Interaction volume radius: 10 \u00c5
Interaction volume height: 10 \u00c5
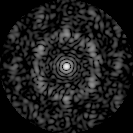
Disorder parameter: 0.672